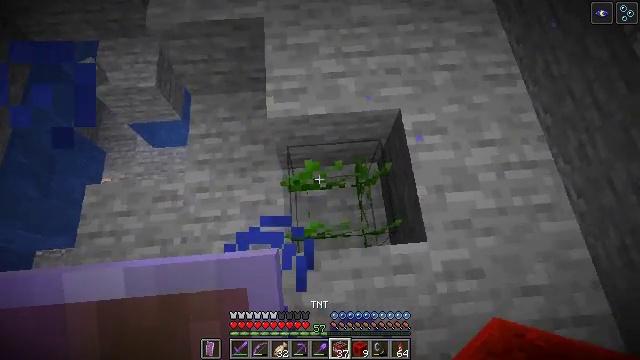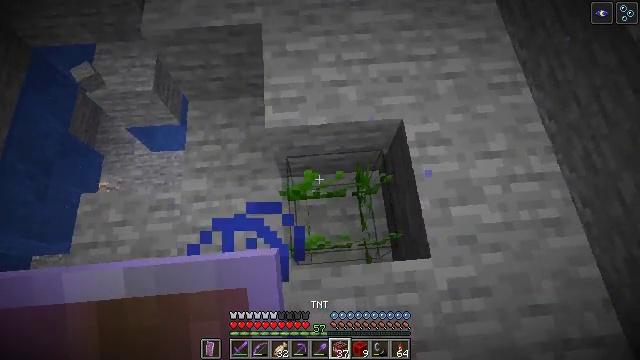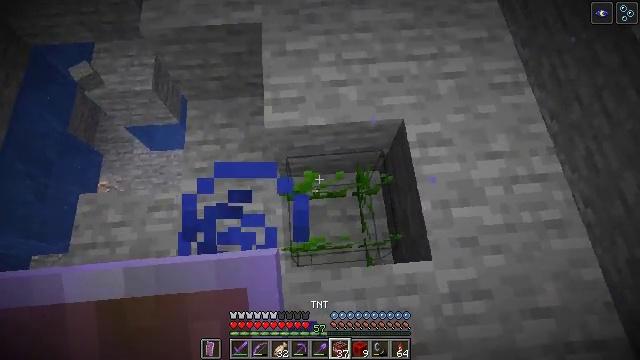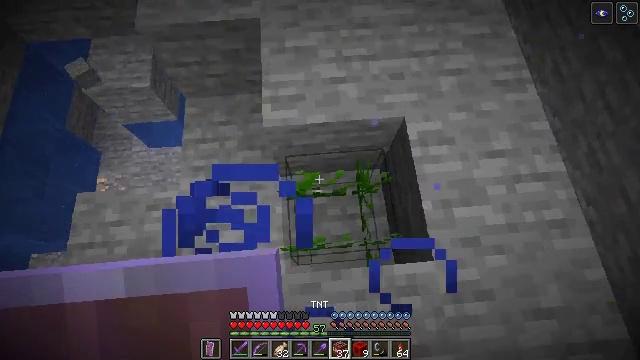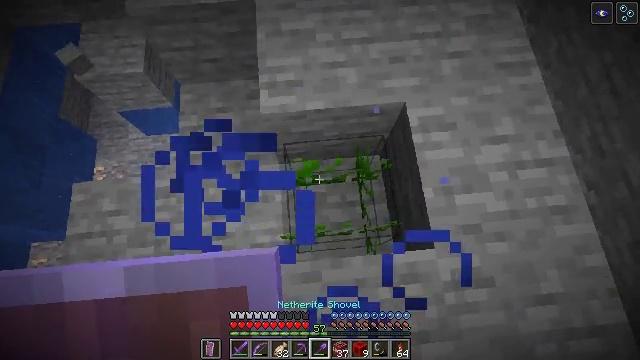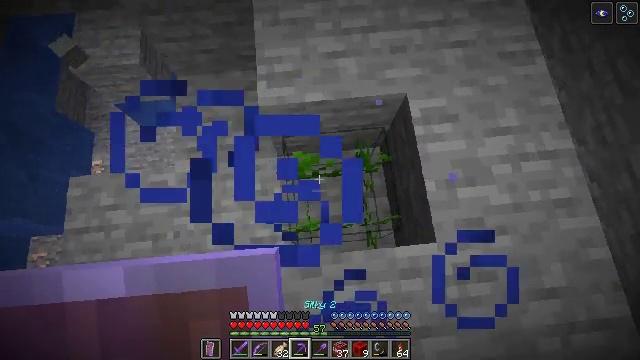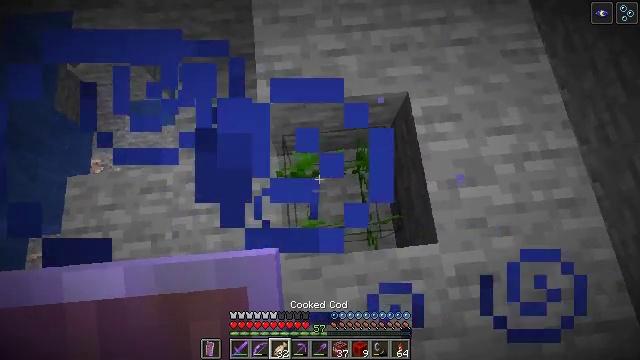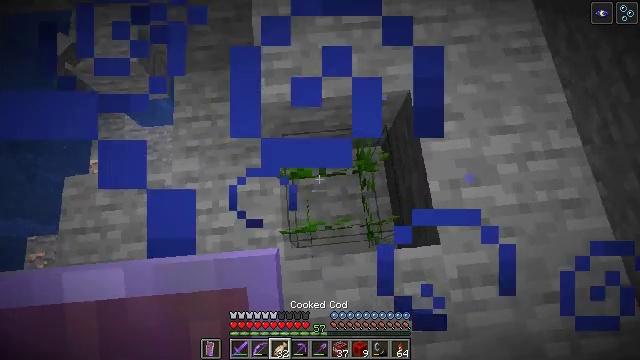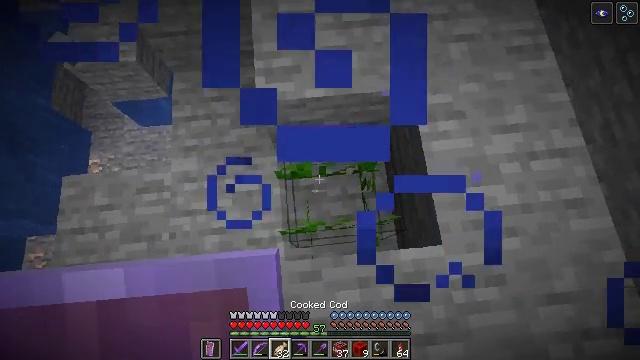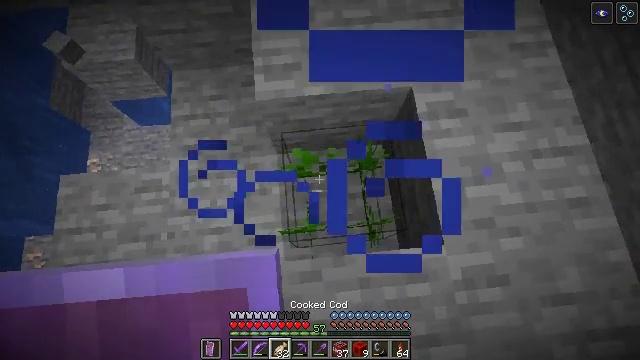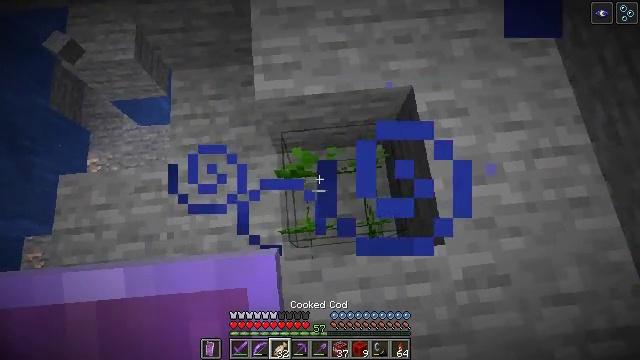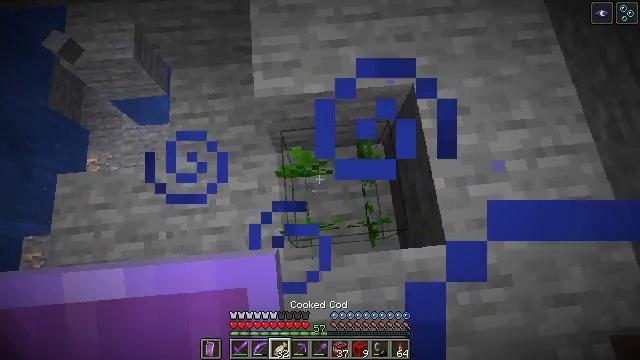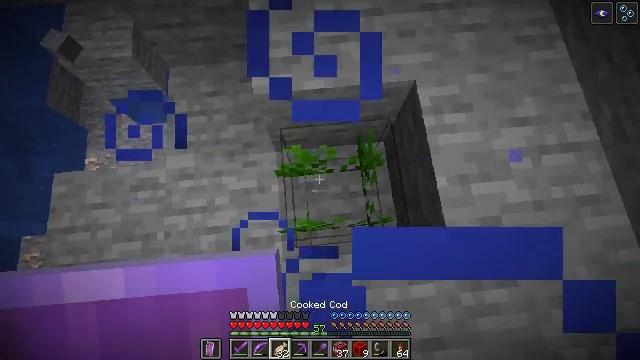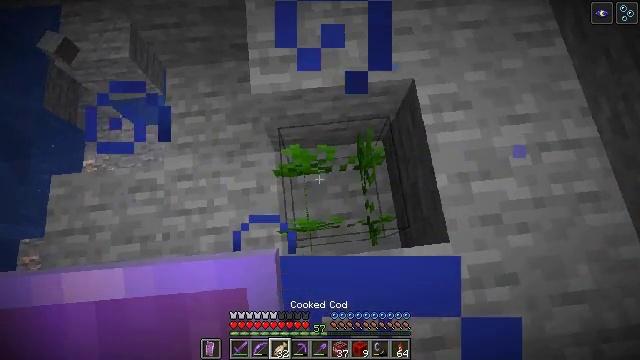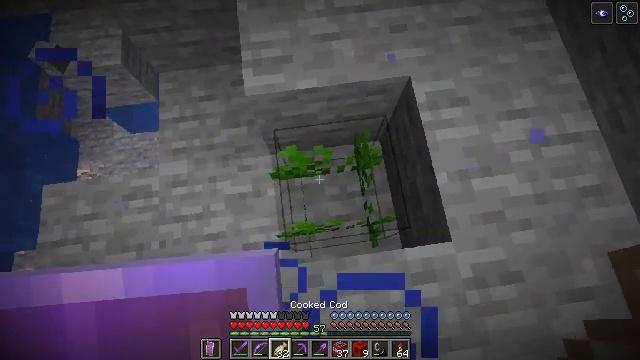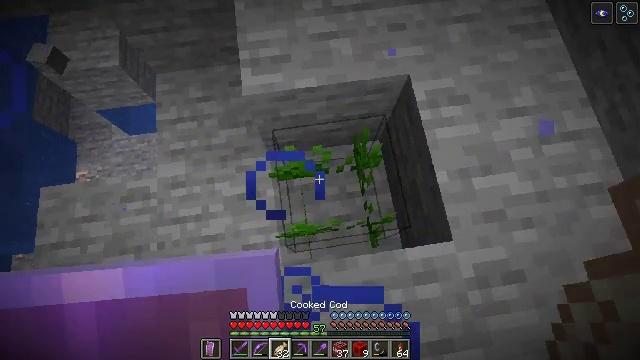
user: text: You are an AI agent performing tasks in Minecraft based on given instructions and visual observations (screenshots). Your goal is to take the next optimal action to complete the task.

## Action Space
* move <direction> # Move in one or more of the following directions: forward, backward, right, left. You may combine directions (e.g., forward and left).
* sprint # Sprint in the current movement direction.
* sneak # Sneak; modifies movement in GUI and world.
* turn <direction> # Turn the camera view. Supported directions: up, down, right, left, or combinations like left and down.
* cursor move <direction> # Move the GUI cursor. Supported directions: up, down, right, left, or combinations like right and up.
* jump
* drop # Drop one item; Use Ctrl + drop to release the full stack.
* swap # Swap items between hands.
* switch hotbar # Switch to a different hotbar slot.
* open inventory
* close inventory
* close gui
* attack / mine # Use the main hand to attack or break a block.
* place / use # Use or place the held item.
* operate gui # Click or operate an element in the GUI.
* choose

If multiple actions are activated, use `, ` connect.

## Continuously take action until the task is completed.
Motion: motion action
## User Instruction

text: Collect seagrass by hand or tool.
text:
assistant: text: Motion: no_op
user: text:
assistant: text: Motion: no_op
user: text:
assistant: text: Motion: no_op
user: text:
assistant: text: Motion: turn down
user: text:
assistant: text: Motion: turn down
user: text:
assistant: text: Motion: no_op
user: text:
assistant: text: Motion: no_op
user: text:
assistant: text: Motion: no_op
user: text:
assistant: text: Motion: no_op
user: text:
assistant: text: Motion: no_op
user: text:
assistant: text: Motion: no_op
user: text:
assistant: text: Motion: no_op
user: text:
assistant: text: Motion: no_op
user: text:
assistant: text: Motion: turn right
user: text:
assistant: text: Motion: no_op
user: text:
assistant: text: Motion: no_op
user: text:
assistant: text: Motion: no_op
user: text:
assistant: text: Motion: no_op
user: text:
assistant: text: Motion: no_op
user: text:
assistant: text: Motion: no_op
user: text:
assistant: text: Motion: no_op
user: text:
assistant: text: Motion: no_op
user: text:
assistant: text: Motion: no_op
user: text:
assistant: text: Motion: turn down, attack / mine
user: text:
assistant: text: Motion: turn down, attack / mine
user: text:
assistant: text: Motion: turn down, attack / mine
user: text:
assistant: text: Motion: attack / mine
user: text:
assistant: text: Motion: attack / mine
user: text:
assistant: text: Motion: attack / mine